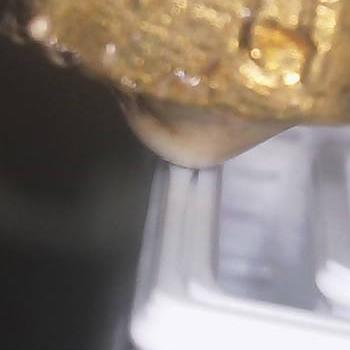
Flow rate: 70%